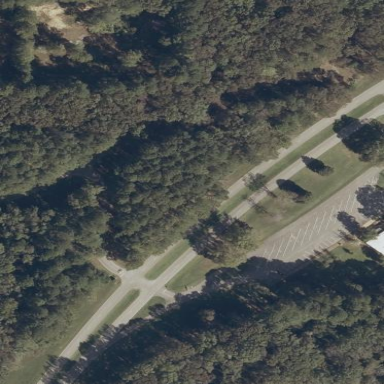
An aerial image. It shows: Parking area with surface.